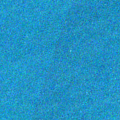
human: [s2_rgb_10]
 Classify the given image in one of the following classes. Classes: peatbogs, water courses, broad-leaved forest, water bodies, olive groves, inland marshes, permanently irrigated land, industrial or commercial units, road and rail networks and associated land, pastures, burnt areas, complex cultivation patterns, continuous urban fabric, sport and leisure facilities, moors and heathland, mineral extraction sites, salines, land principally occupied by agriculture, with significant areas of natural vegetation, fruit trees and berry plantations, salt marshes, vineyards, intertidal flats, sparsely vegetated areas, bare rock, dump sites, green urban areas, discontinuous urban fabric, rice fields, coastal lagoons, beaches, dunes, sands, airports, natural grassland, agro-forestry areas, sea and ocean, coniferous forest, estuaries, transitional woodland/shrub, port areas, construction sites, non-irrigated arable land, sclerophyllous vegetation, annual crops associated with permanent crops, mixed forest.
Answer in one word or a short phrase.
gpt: sea and ocean